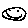
Label: smiley face